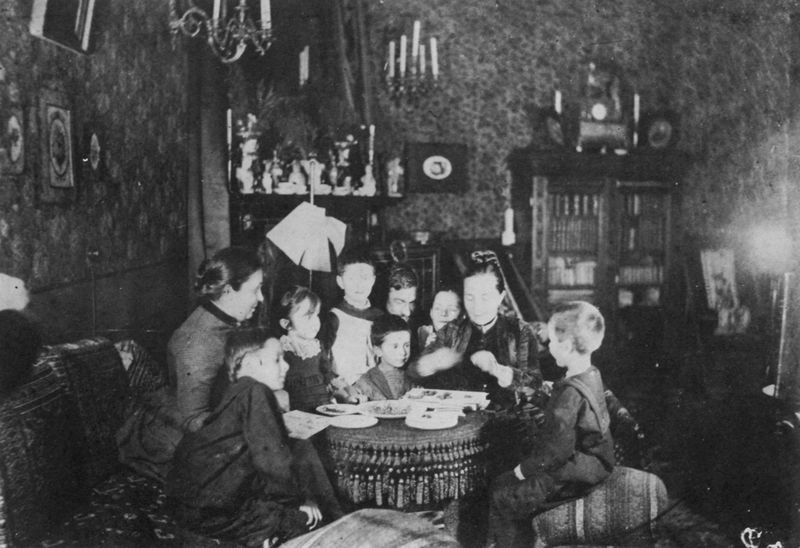
Titel: Offiziersfamilie
Künstler: Russischer Photograph
Schlagwörter: mann, weiß, mädchen, sitzen, frau, kleider, licht, schwarz, stühle, tisch, zimmer, alt, feier, rahmen, teller, bild, schauen, spiegel, tischdecke, fransen, haare, interieur, realismus, familie, innen, mutter, seide, kamin, kinder, rund, bilder, schrank, sofa, wohnzimmer, jungen, russland, kissen, essen, polster, tapete, spielen, uhr, kerzen, leuchter, vasen, stube, junge, foto, fotografie, photographie, haarknoten, jungs, groß, brokat, buhc, kerzenständer, kerzenleuchter, rau, eiss, schwarzw, fröhlich, trodeln, hosenträger, sessels, neugier, oma, geburtstag, grossmutter, bücherschrank, tühle, mannf, geschenke, versammelt, tapette, faruen, anrichet, gruppierung, möbeliar, ohrsessel, sopfa, wandleuchten, wiese